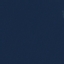
Label: SeaLake